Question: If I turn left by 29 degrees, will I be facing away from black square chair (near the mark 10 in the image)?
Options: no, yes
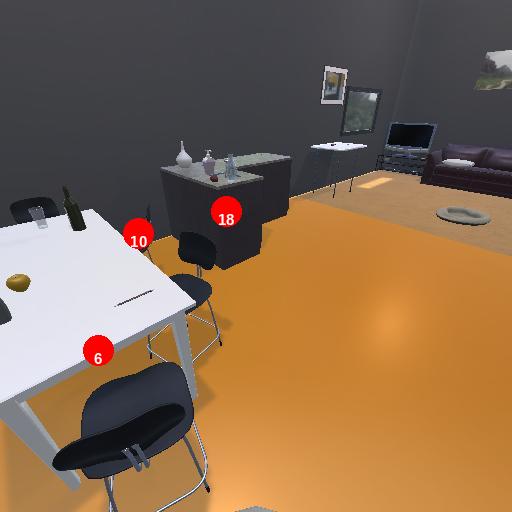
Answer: no